Question: I am new to ios development. I am having a very serious issue now. My application is almost complete but it crashes very often due to memory warning. The memory warning is received whenever I present a new view controller on the top of the existing view controller. The custom view class adds UIWebView to its view when the new view controller is loaded.
I tried to debug the memory allocation with instruments but do not have any idea on how the memory is being allocated. The screenshot of the heapshot analysis shows bunch of non-objects as in the figure below and when I see the stack trace it points to adding the webview.

Please suggest me how I have to debug. What does these non-objects point to and how should I deal with them. I thank you for your suggestion and help in advance.
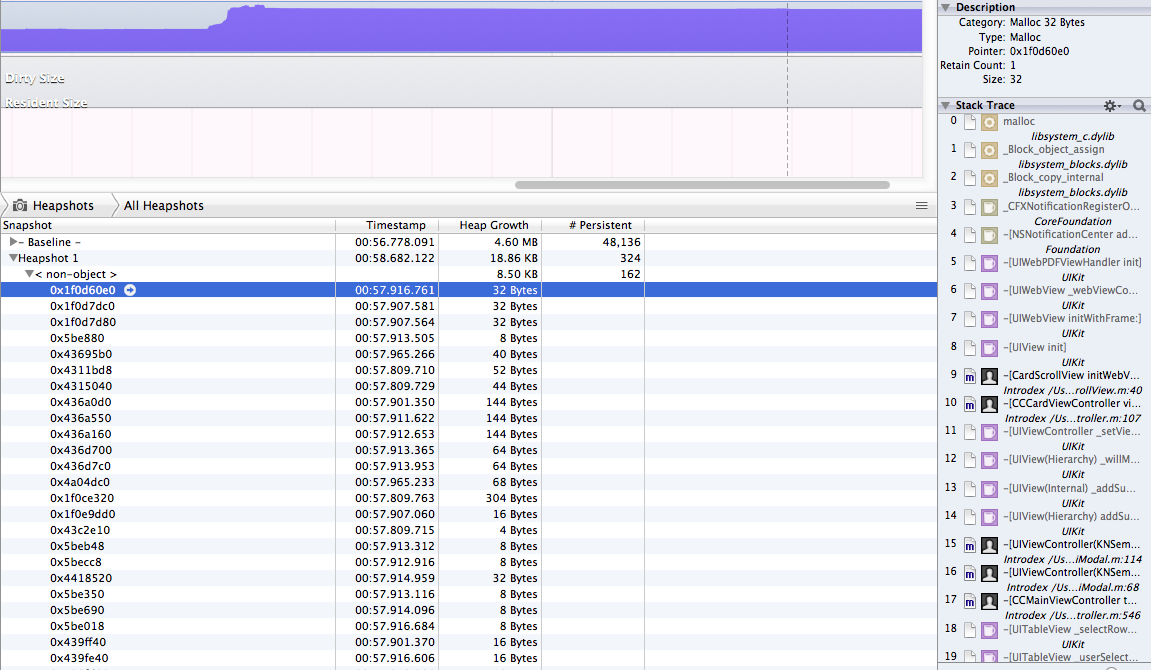
Answer: Non-object allocations are almost always used as backing stores within objects. I.e. an NSMutableArray will often be backed by several malloc()'d buffers that show up in non-object allocations in instruments.
Unless the non-objects are the thing showing up as allocations in Instruments, you can ignore them.
Instead, focus on allocations of a specific type. Anything else in that Heapshot iteration? Looks like there is a CardScrollView in that backtrace on the right. Are they going away correctly?